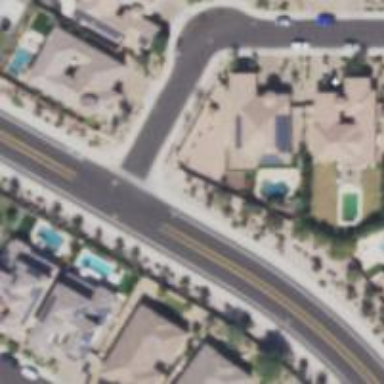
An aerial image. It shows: Residential road with asphalt surface.